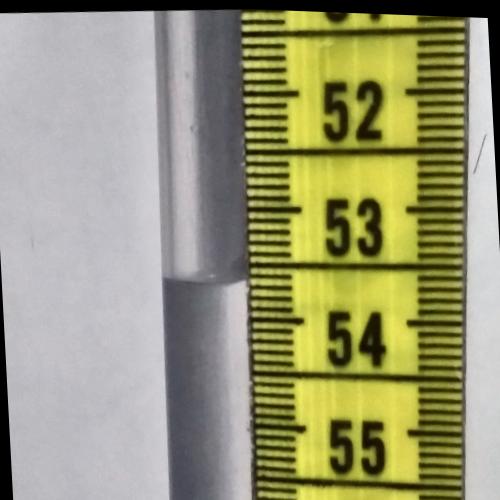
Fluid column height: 53.6 cm